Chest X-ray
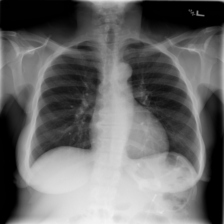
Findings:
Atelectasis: negative
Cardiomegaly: negative
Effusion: negative
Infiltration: positive
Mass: negative
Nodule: negative
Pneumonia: negative
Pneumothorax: negative
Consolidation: negative
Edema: negative
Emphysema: negative
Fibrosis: negative
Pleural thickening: negative
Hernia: negative